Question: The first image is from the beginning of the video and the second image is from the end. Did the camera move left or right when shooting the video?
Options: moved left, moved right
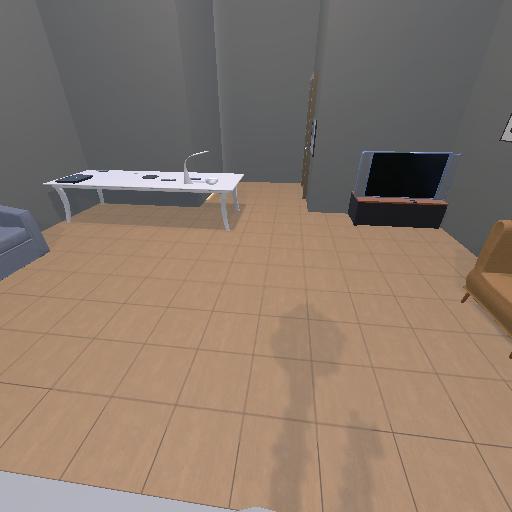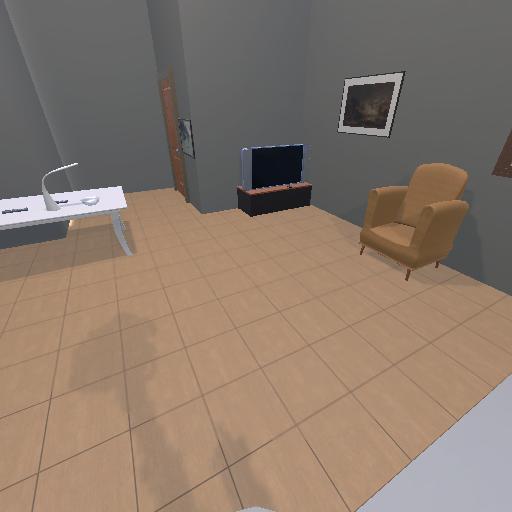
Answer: moved left